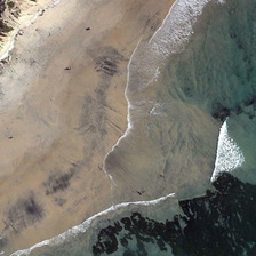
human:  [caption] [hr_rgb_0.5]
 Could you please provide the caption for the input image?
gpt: There are sand dunes beside the dark yellow beach.

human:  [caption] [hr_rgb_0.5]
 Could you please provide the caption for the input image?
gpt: the beach is brown and the water is deep green .

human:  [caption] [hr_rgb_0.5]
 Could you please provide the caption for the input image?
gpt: Beside the yellow beach is a green sea.

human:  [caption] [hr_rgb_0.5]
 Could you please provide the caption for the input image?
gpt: Beside the yellow beach is a green ocean.

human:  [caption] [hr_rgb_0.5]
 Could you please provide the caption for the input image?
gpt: Beside the dark yellow beach are sand dunes.